Field crop: tomato
Growth stage: 1
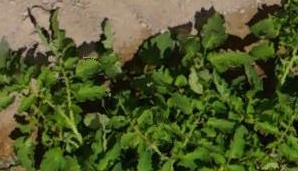
Species: tomato